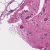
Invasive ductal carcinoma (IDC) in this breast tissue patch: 0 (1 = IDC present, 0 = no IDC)